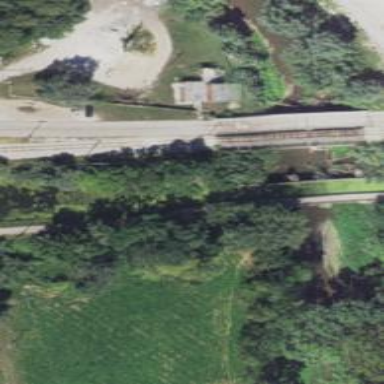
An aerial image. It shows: Aqueduct bridge over canal.